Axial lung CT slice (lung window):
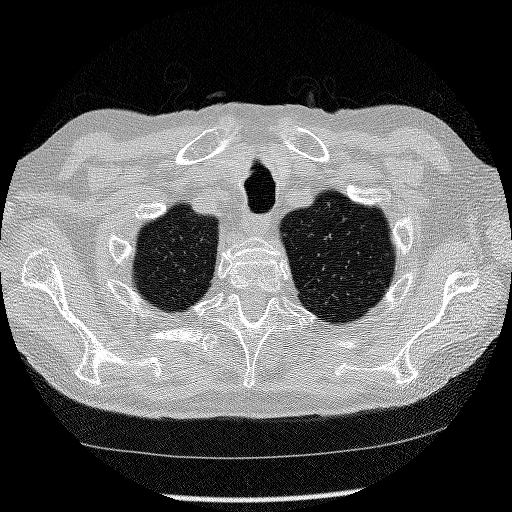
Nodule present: no